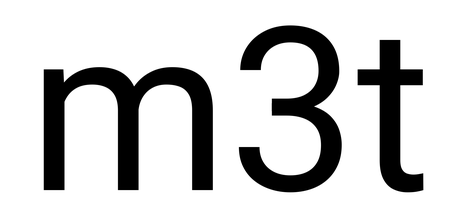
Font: Roboto_Regular